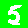
Digit: 5